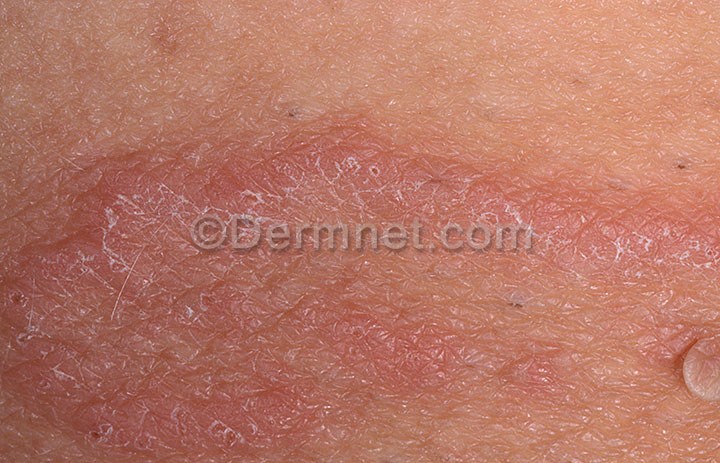
Disease: Tinea Ringworm Candidiasis and other Fungal Infections